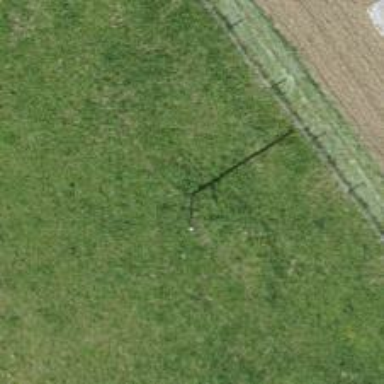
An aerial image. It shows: Utility pole in the area.